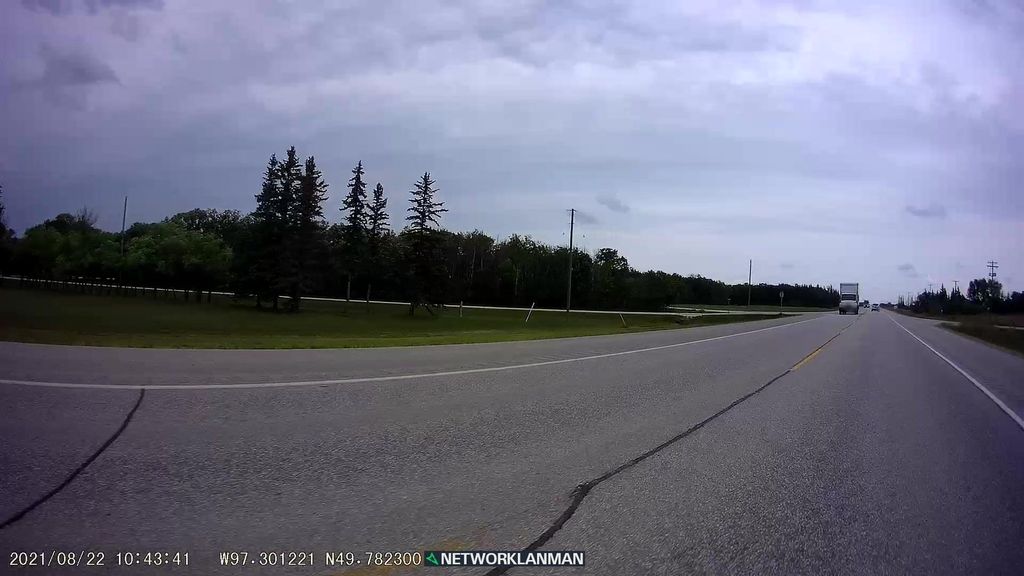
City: winnipeg